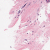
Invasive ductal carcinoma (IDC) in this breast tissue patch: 0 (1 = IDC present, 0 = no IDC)